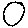
Label: circle